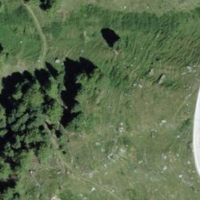
EUNIS habitat code: 26
Species observed at this site:
Marmota marmota
Lasiommata maera
Gentianella campestris
Aglais urticae
Capreolus capreolus
Erebia alberganus